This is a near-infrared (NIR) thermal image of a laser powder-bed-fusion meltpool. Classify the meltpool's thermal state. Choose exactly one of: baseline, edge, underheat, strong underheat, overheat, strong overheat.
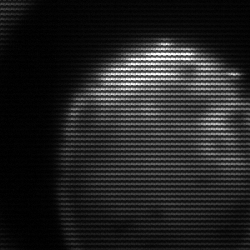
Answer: edge